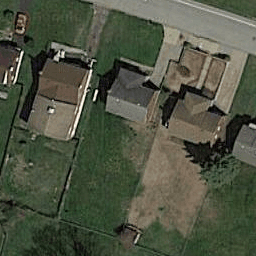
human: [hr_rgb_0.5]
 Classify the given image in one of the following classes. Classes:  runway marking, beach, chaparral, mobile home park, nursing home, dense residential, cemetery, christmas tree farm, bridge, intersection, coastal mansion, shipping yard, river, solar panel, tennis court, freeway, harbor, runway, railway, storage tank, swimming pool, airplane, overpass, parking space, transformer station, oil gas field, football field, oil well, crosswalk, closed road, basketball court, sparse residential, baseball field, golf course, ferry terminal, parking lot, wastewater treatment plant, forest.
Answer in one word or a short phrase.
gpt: sparse residential